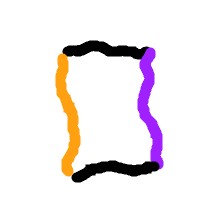
Shape: rectangle